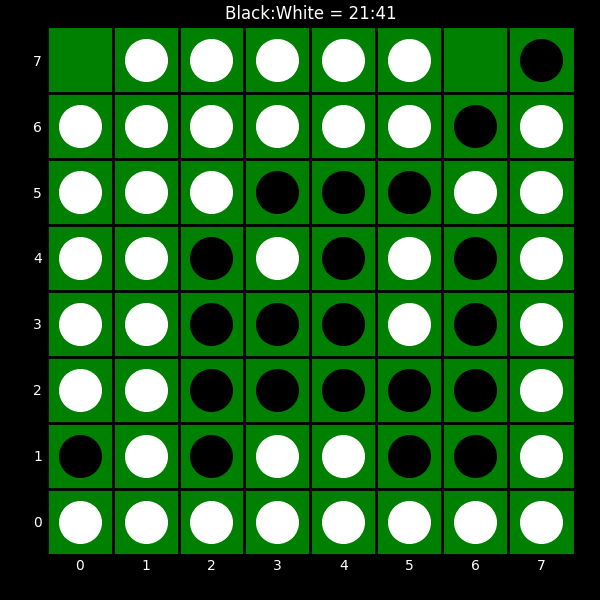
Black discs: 21
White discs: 41